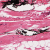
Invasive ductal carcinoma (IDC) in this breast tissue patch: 0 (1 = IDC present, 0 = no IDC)